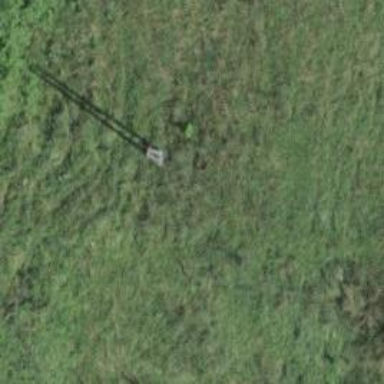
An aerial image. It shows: Utility pole in the area.